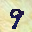
Label: 9